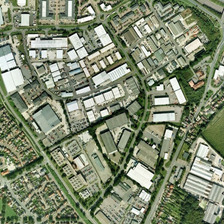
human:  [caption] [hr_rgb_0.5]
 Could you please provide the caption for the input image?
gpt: the industrial houses in the street are neatly arranged .

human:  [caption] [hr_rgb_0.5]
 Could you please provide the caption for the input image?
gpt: many industrial buildings and some green trees are in an industrial area .

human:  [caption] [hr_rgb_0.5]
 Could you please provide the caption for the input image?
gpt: many industrial buildings and some green trees are in an industrial area .

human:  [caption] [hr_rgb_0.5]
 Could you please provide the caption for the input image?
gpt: many fields near the industrial area near the road .

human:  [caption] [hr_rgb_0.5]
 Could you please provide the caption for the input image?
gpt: the industrial houses in the street are neatly arranged .